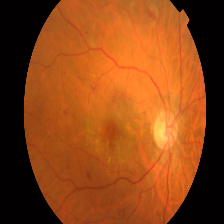
Diabetic retinopathy grade: Proliferative DR